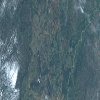
Label: land